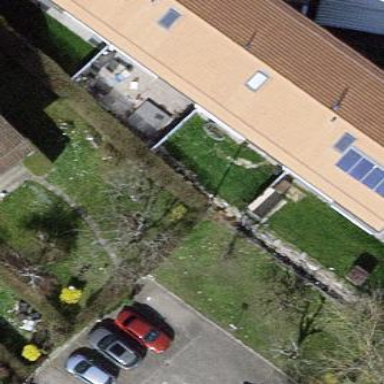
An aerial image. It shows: Semi-detached house.